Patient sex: F
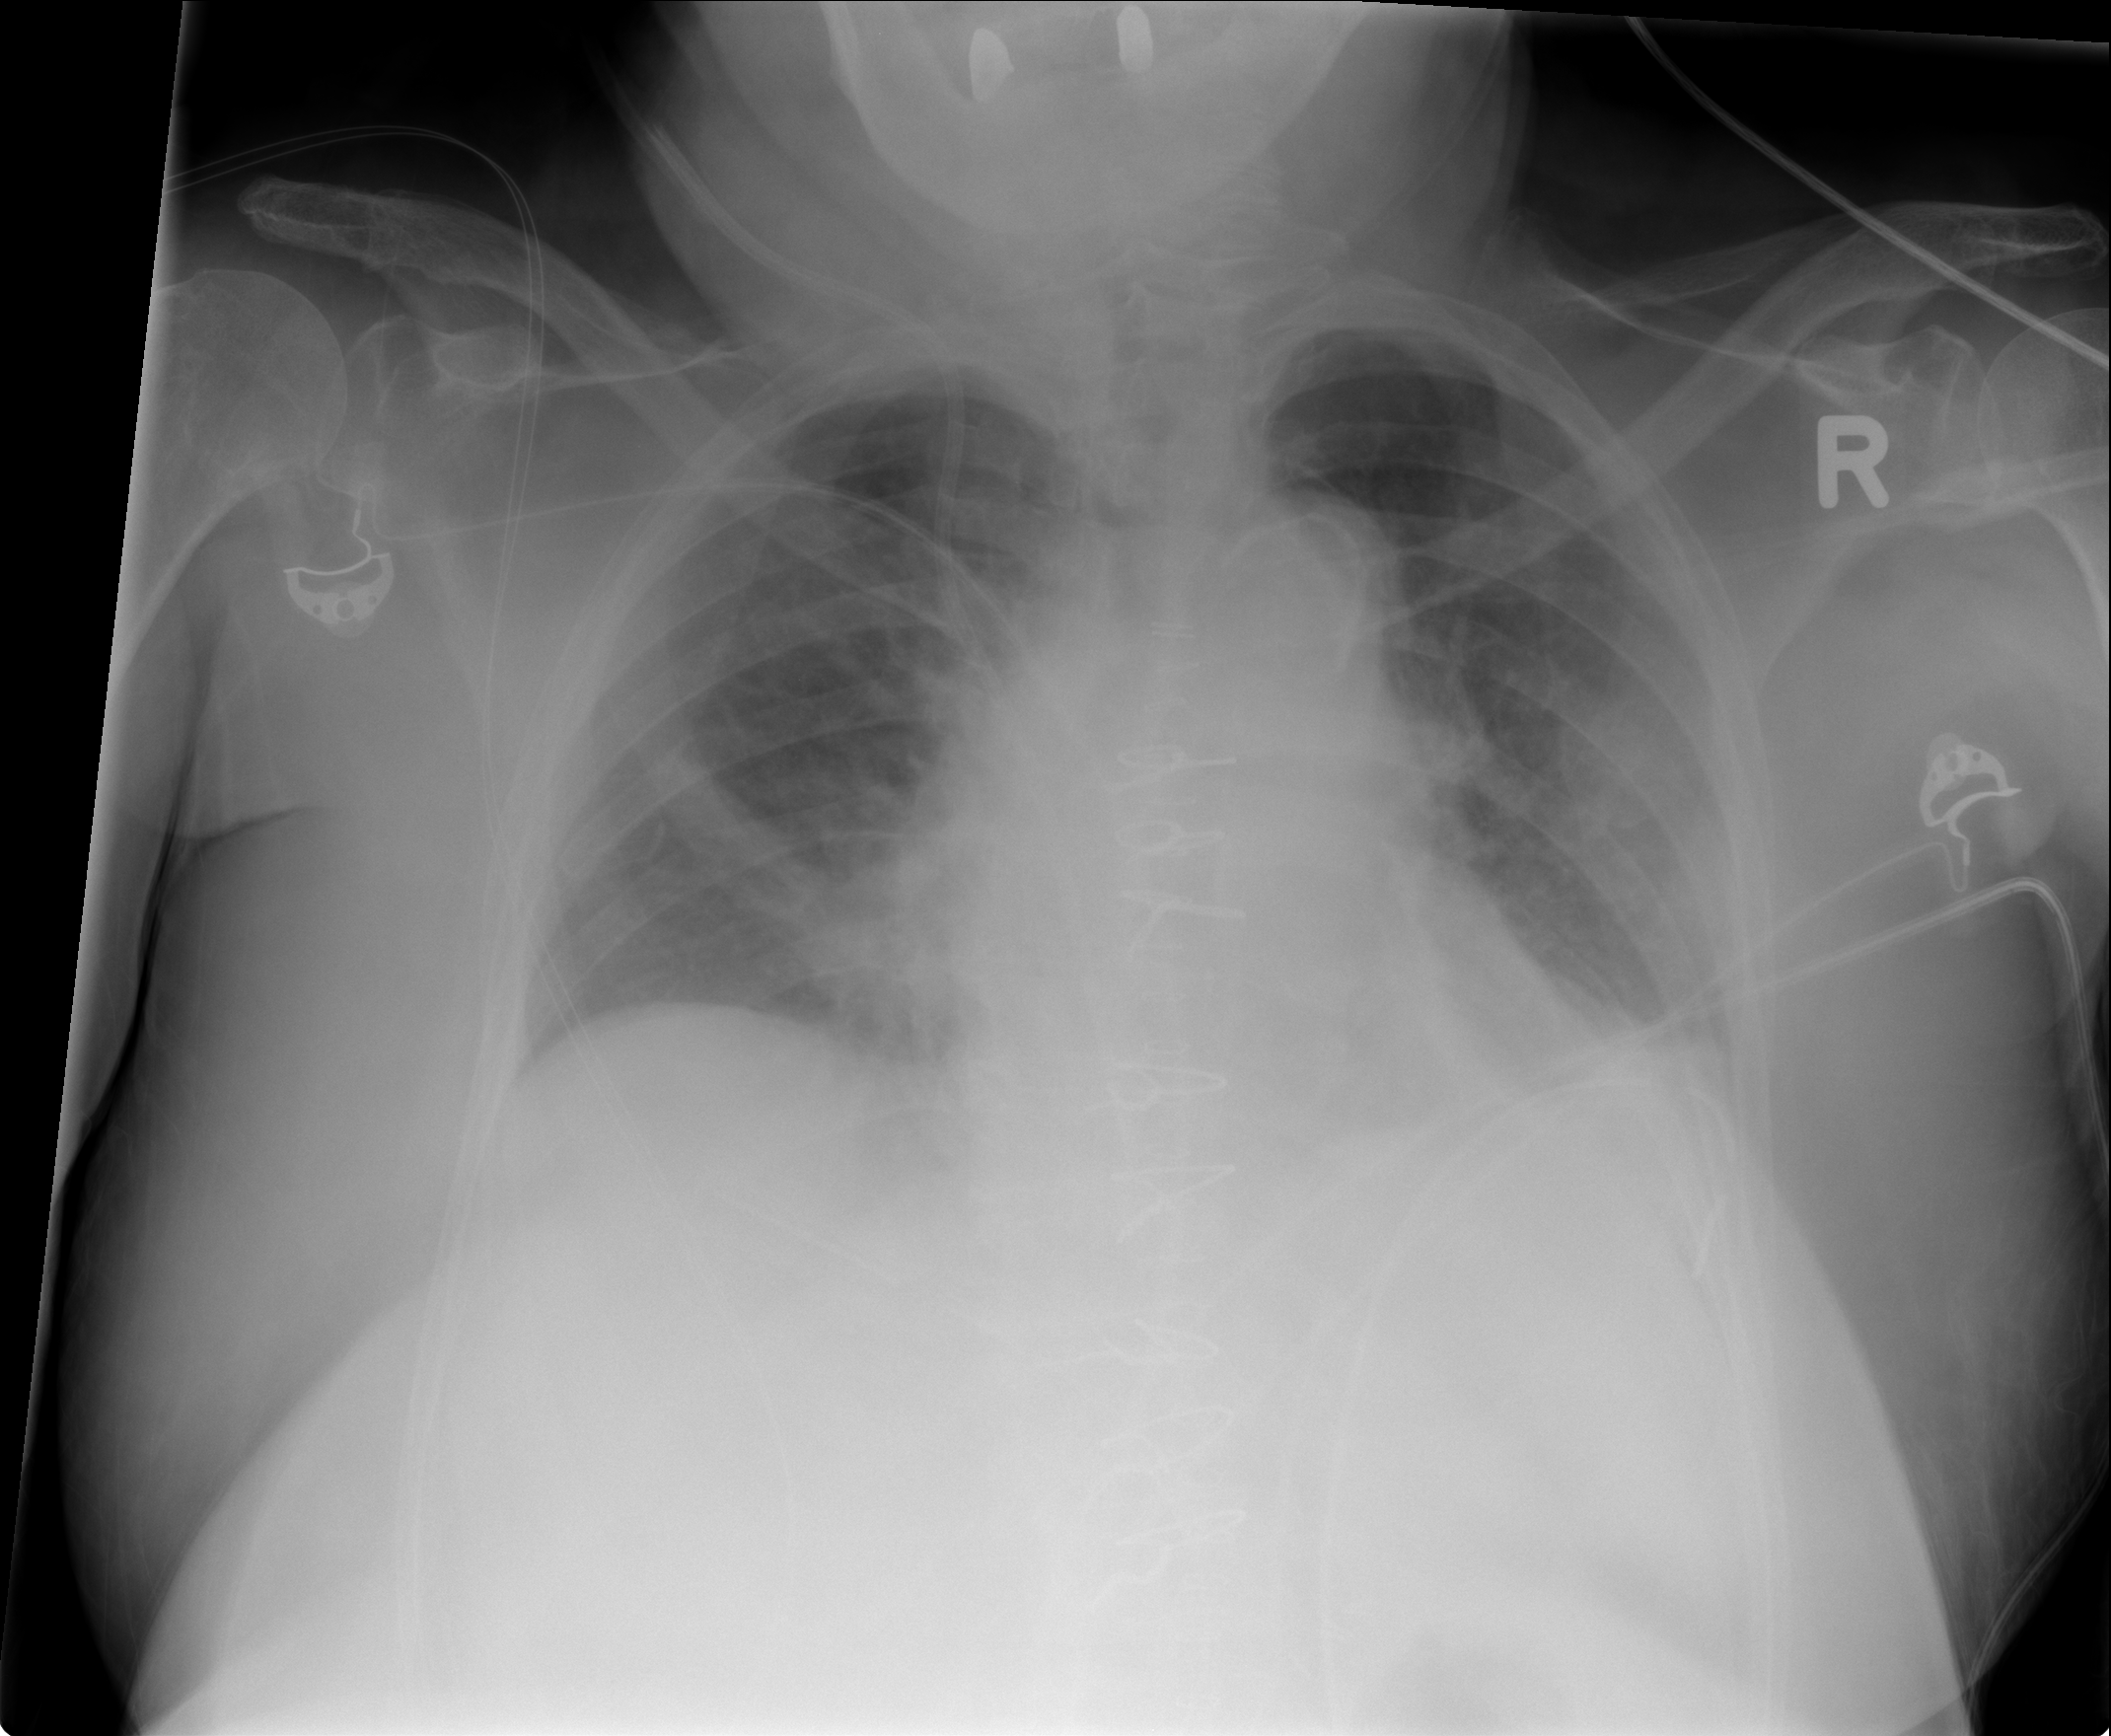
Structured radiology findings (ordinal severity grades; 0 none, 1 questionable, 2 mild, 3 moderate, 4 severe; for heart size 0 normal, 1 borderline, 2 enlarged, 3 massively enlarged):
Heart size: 1
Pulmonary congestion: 2
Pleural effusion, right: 0
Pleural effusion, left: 2
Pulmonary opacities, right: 0
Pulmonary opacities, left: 1
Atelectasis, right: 0
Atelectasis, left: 2